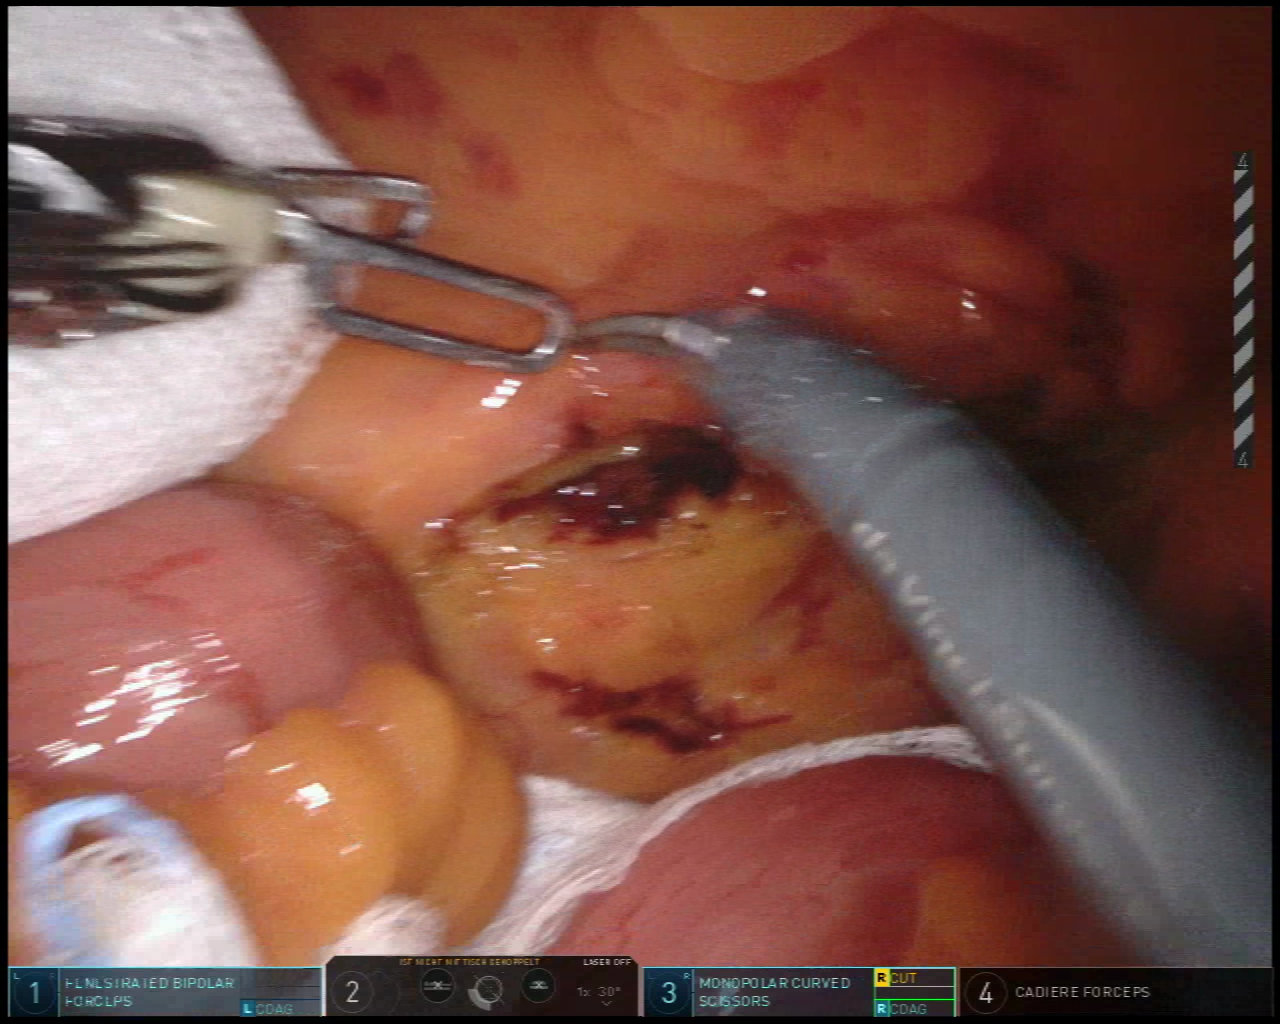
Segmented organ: small_intestine
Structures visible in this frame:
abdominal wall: no
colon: no
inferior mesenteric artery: no
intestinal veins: no
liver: no
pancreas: no
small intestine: yes
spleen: no
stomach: no
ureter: no
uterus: no
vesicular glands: no